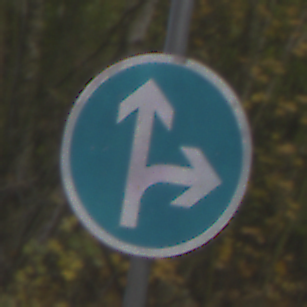
Verkehrszeichen: VorgeschriebeneFahrtrichtungGeradeausOderRechts
Umgebung: Outdoor, Urban
Tageszeit: MorningAfternoon
Wetter: PartlyCloudy
Licht: Natural
Jahreszeit: NotSpecified
Kontrast: LowContrast